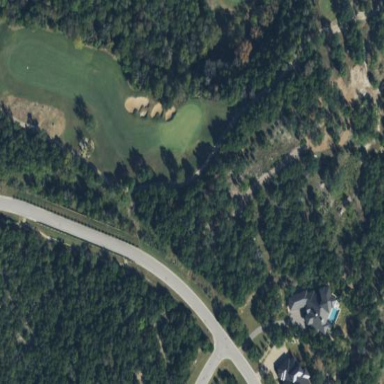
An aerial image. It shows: Rough area on grassy golf course.